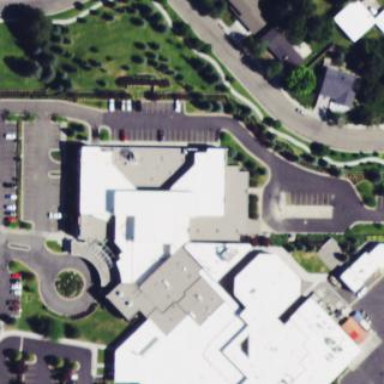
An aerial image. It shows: Hospital providing healthcare services.